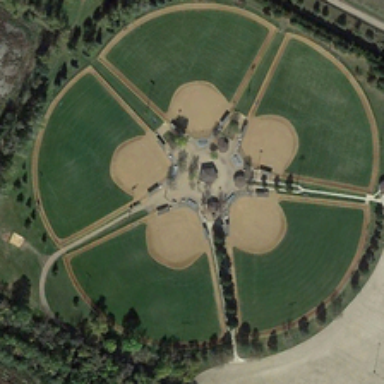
Five baseball fields are surrounded by green trees .